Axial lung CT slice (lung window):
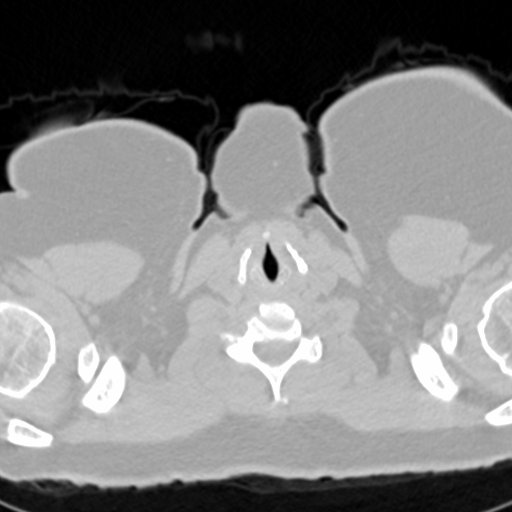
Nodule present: no